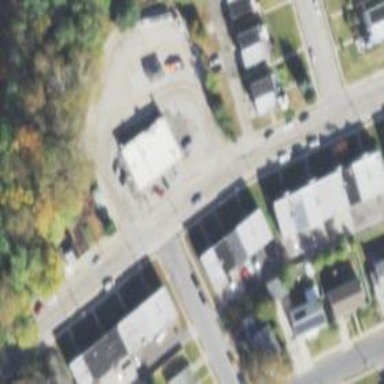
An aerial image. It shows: Convenience shop.